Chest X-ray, PA view. Patient: 44 years old, sex F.
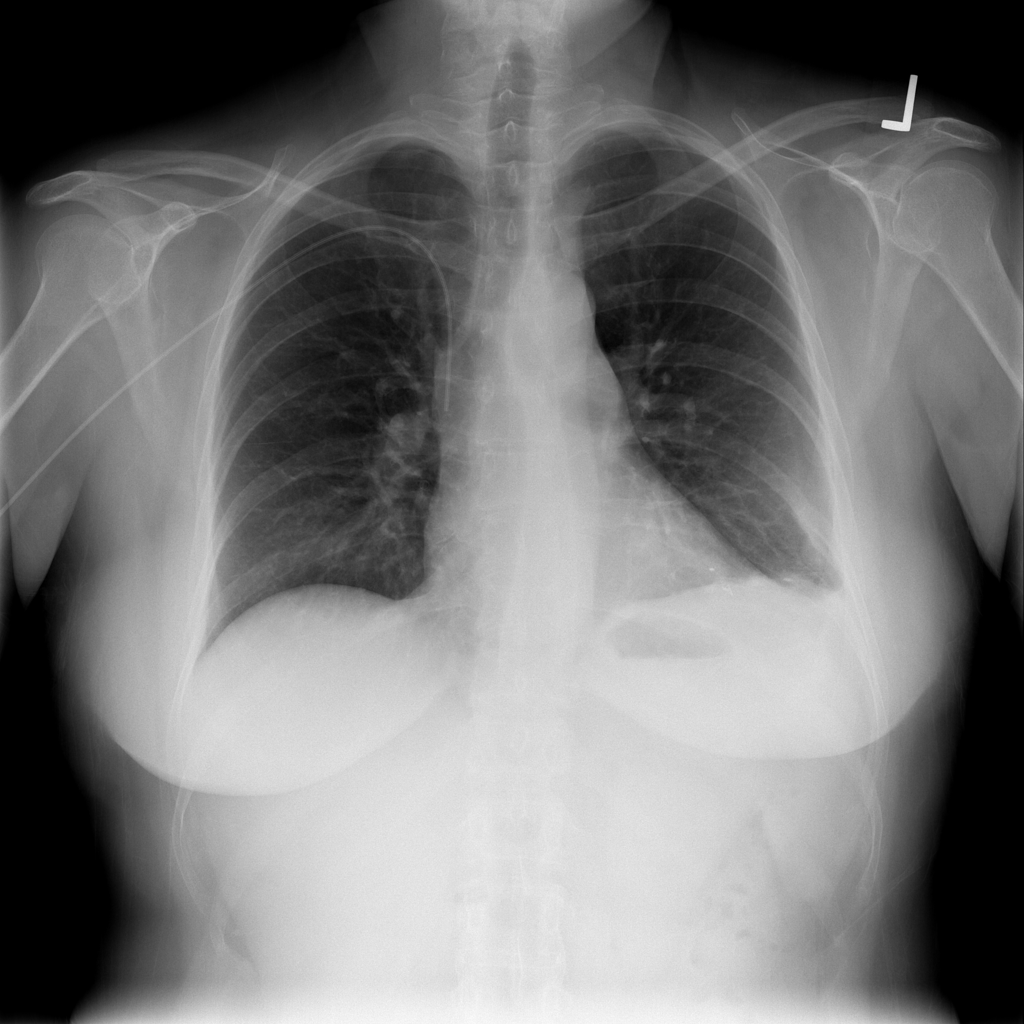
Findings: No Finding